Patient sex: M
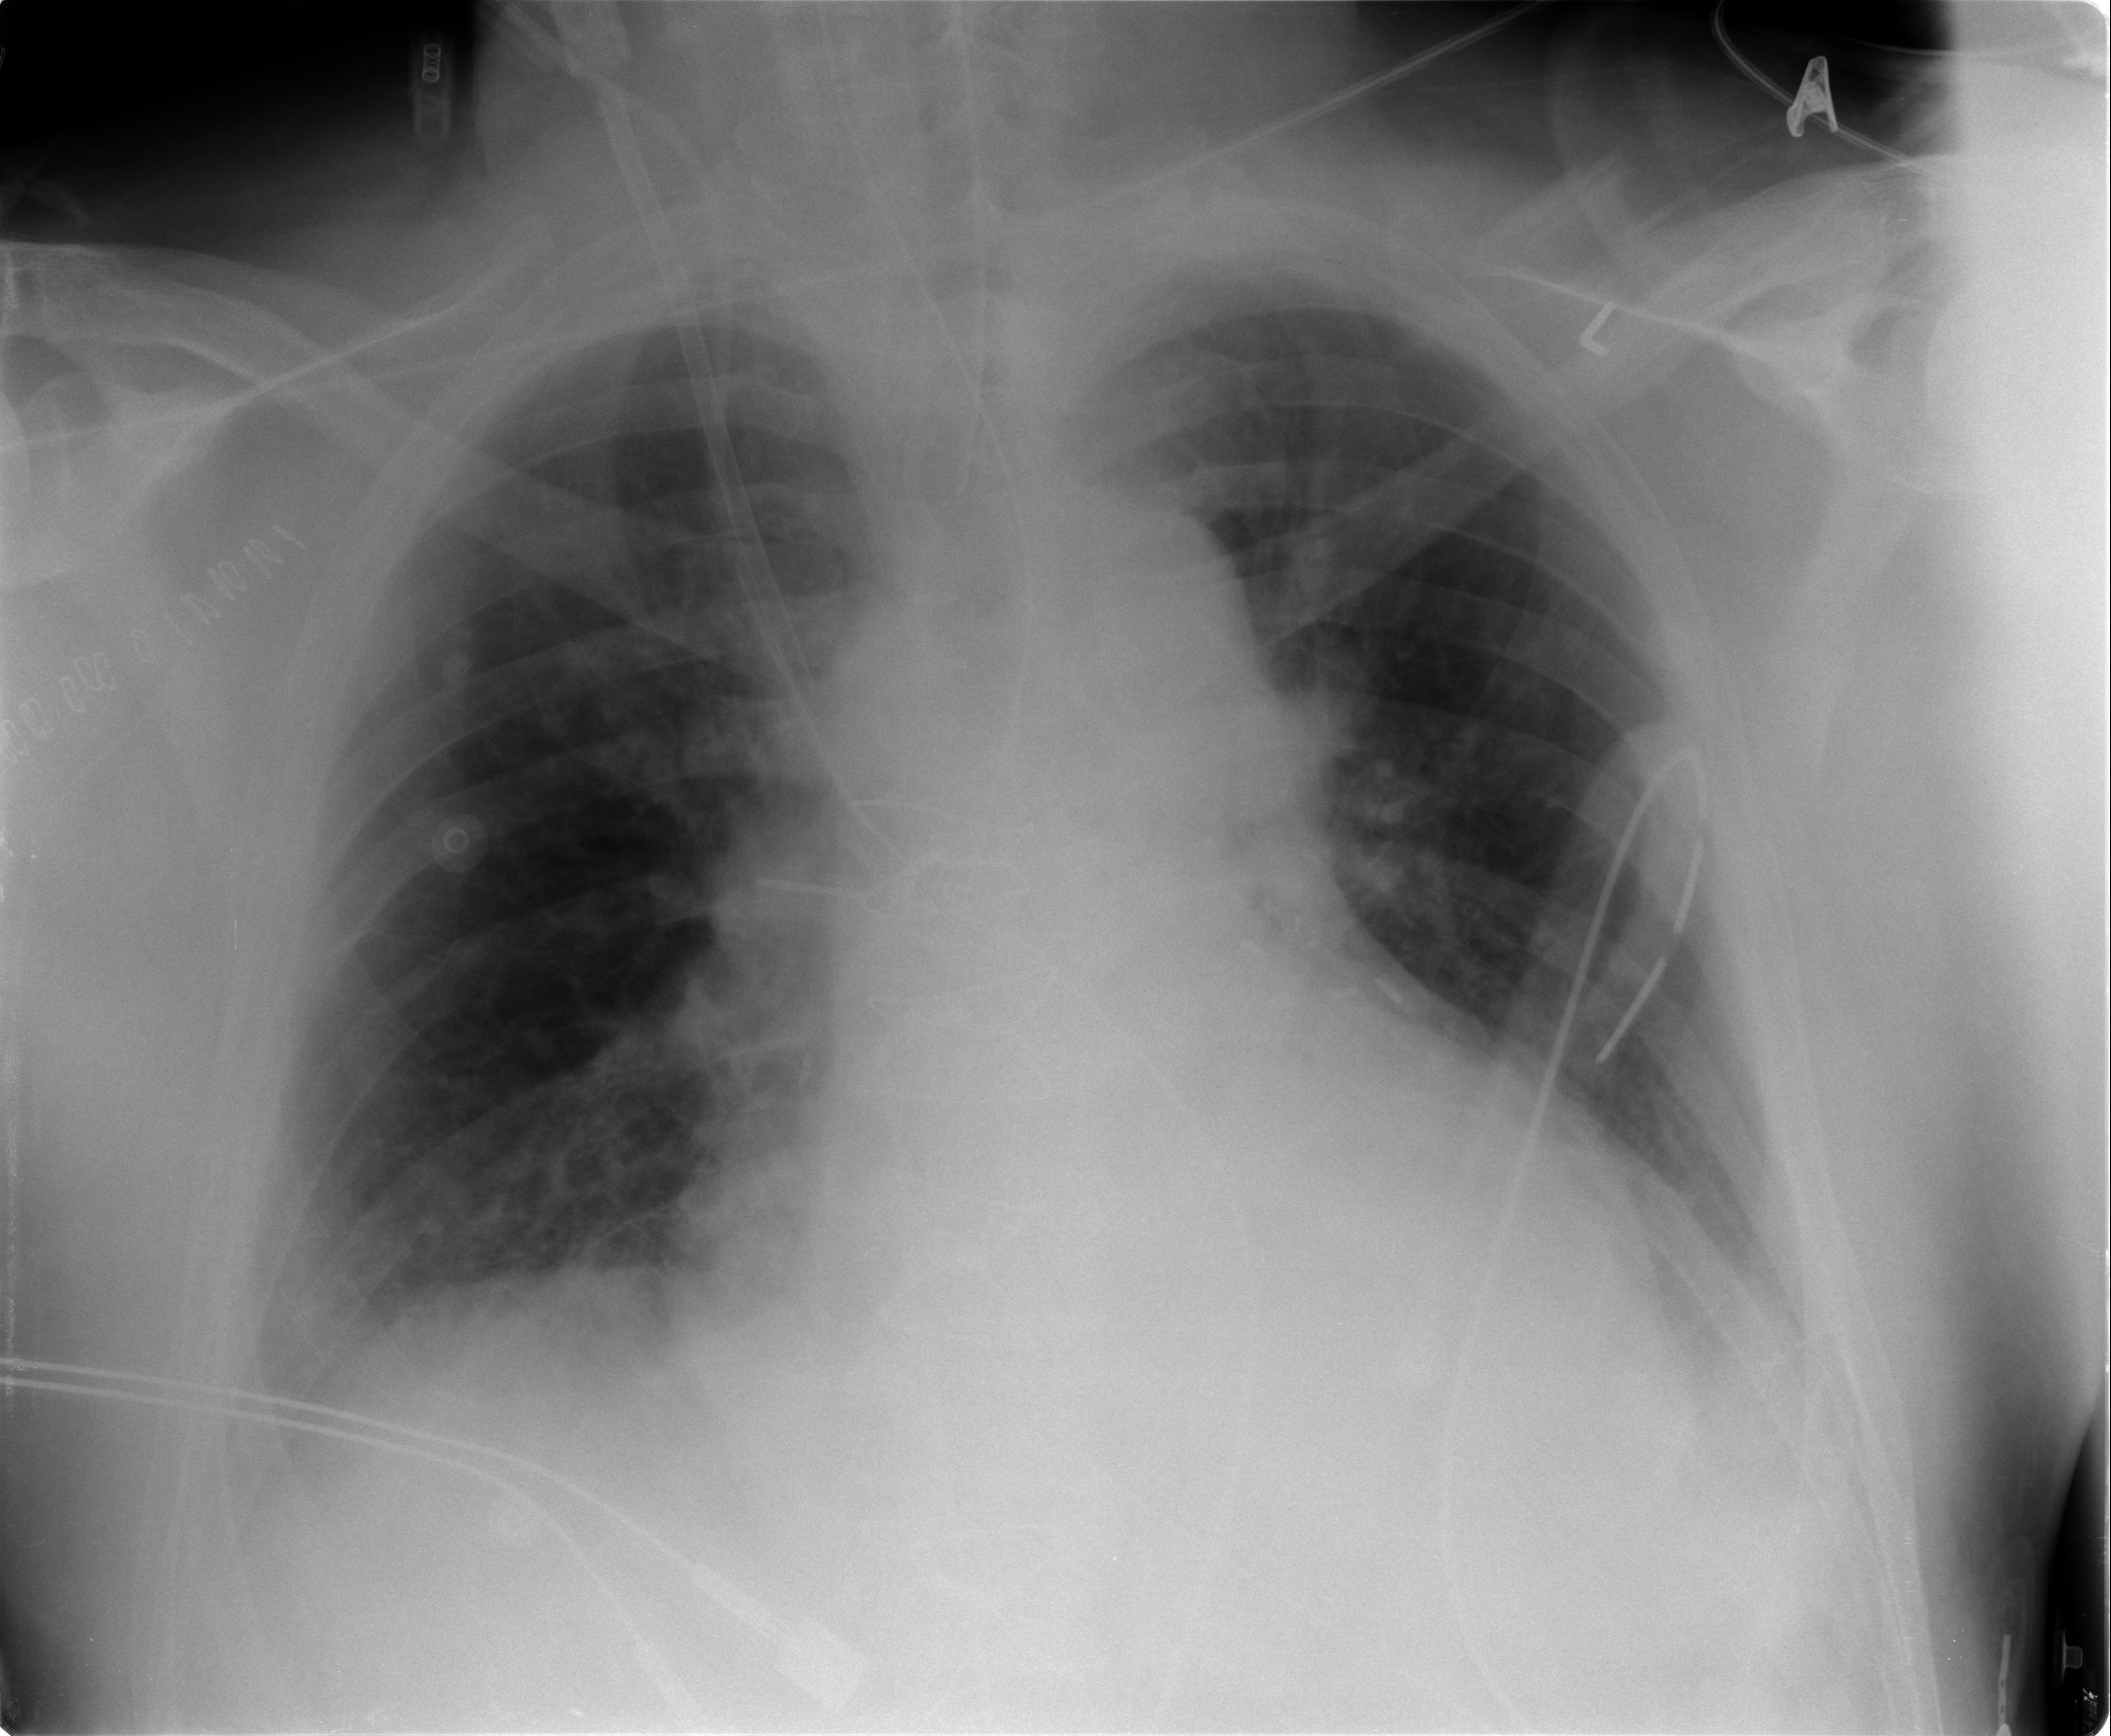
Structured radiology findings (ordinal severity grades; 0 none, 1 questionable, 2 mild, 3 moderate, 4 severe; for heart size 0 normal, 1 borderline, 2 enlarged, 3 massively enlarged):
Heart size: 2
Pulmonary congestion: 1
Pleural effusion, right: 1
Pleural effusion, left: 2
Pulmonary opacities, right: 0
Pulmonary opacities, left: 0
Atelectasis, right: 2
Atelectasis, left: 2